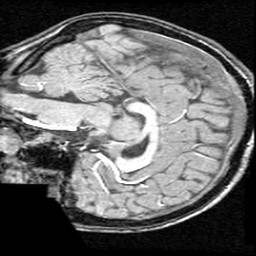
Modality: T1w
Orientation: sagittal
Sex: female
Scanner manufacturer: ge
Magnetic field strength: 1.5 T
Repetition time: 21 s
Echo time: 0.008 s